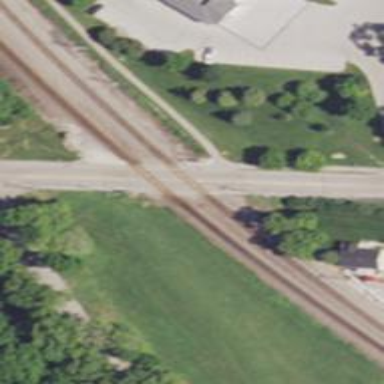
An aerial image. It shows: Railway crossing.